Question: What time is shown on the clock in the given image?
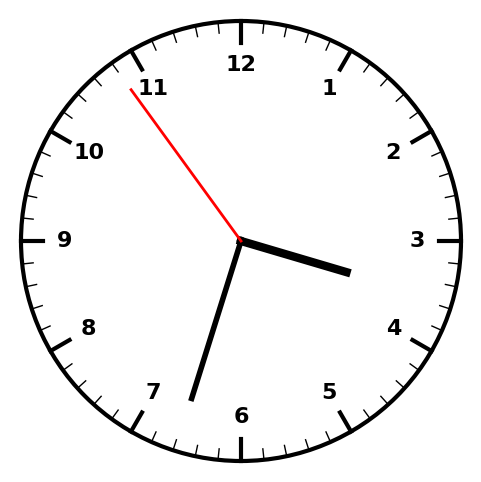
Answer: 03:32:54